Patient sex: F
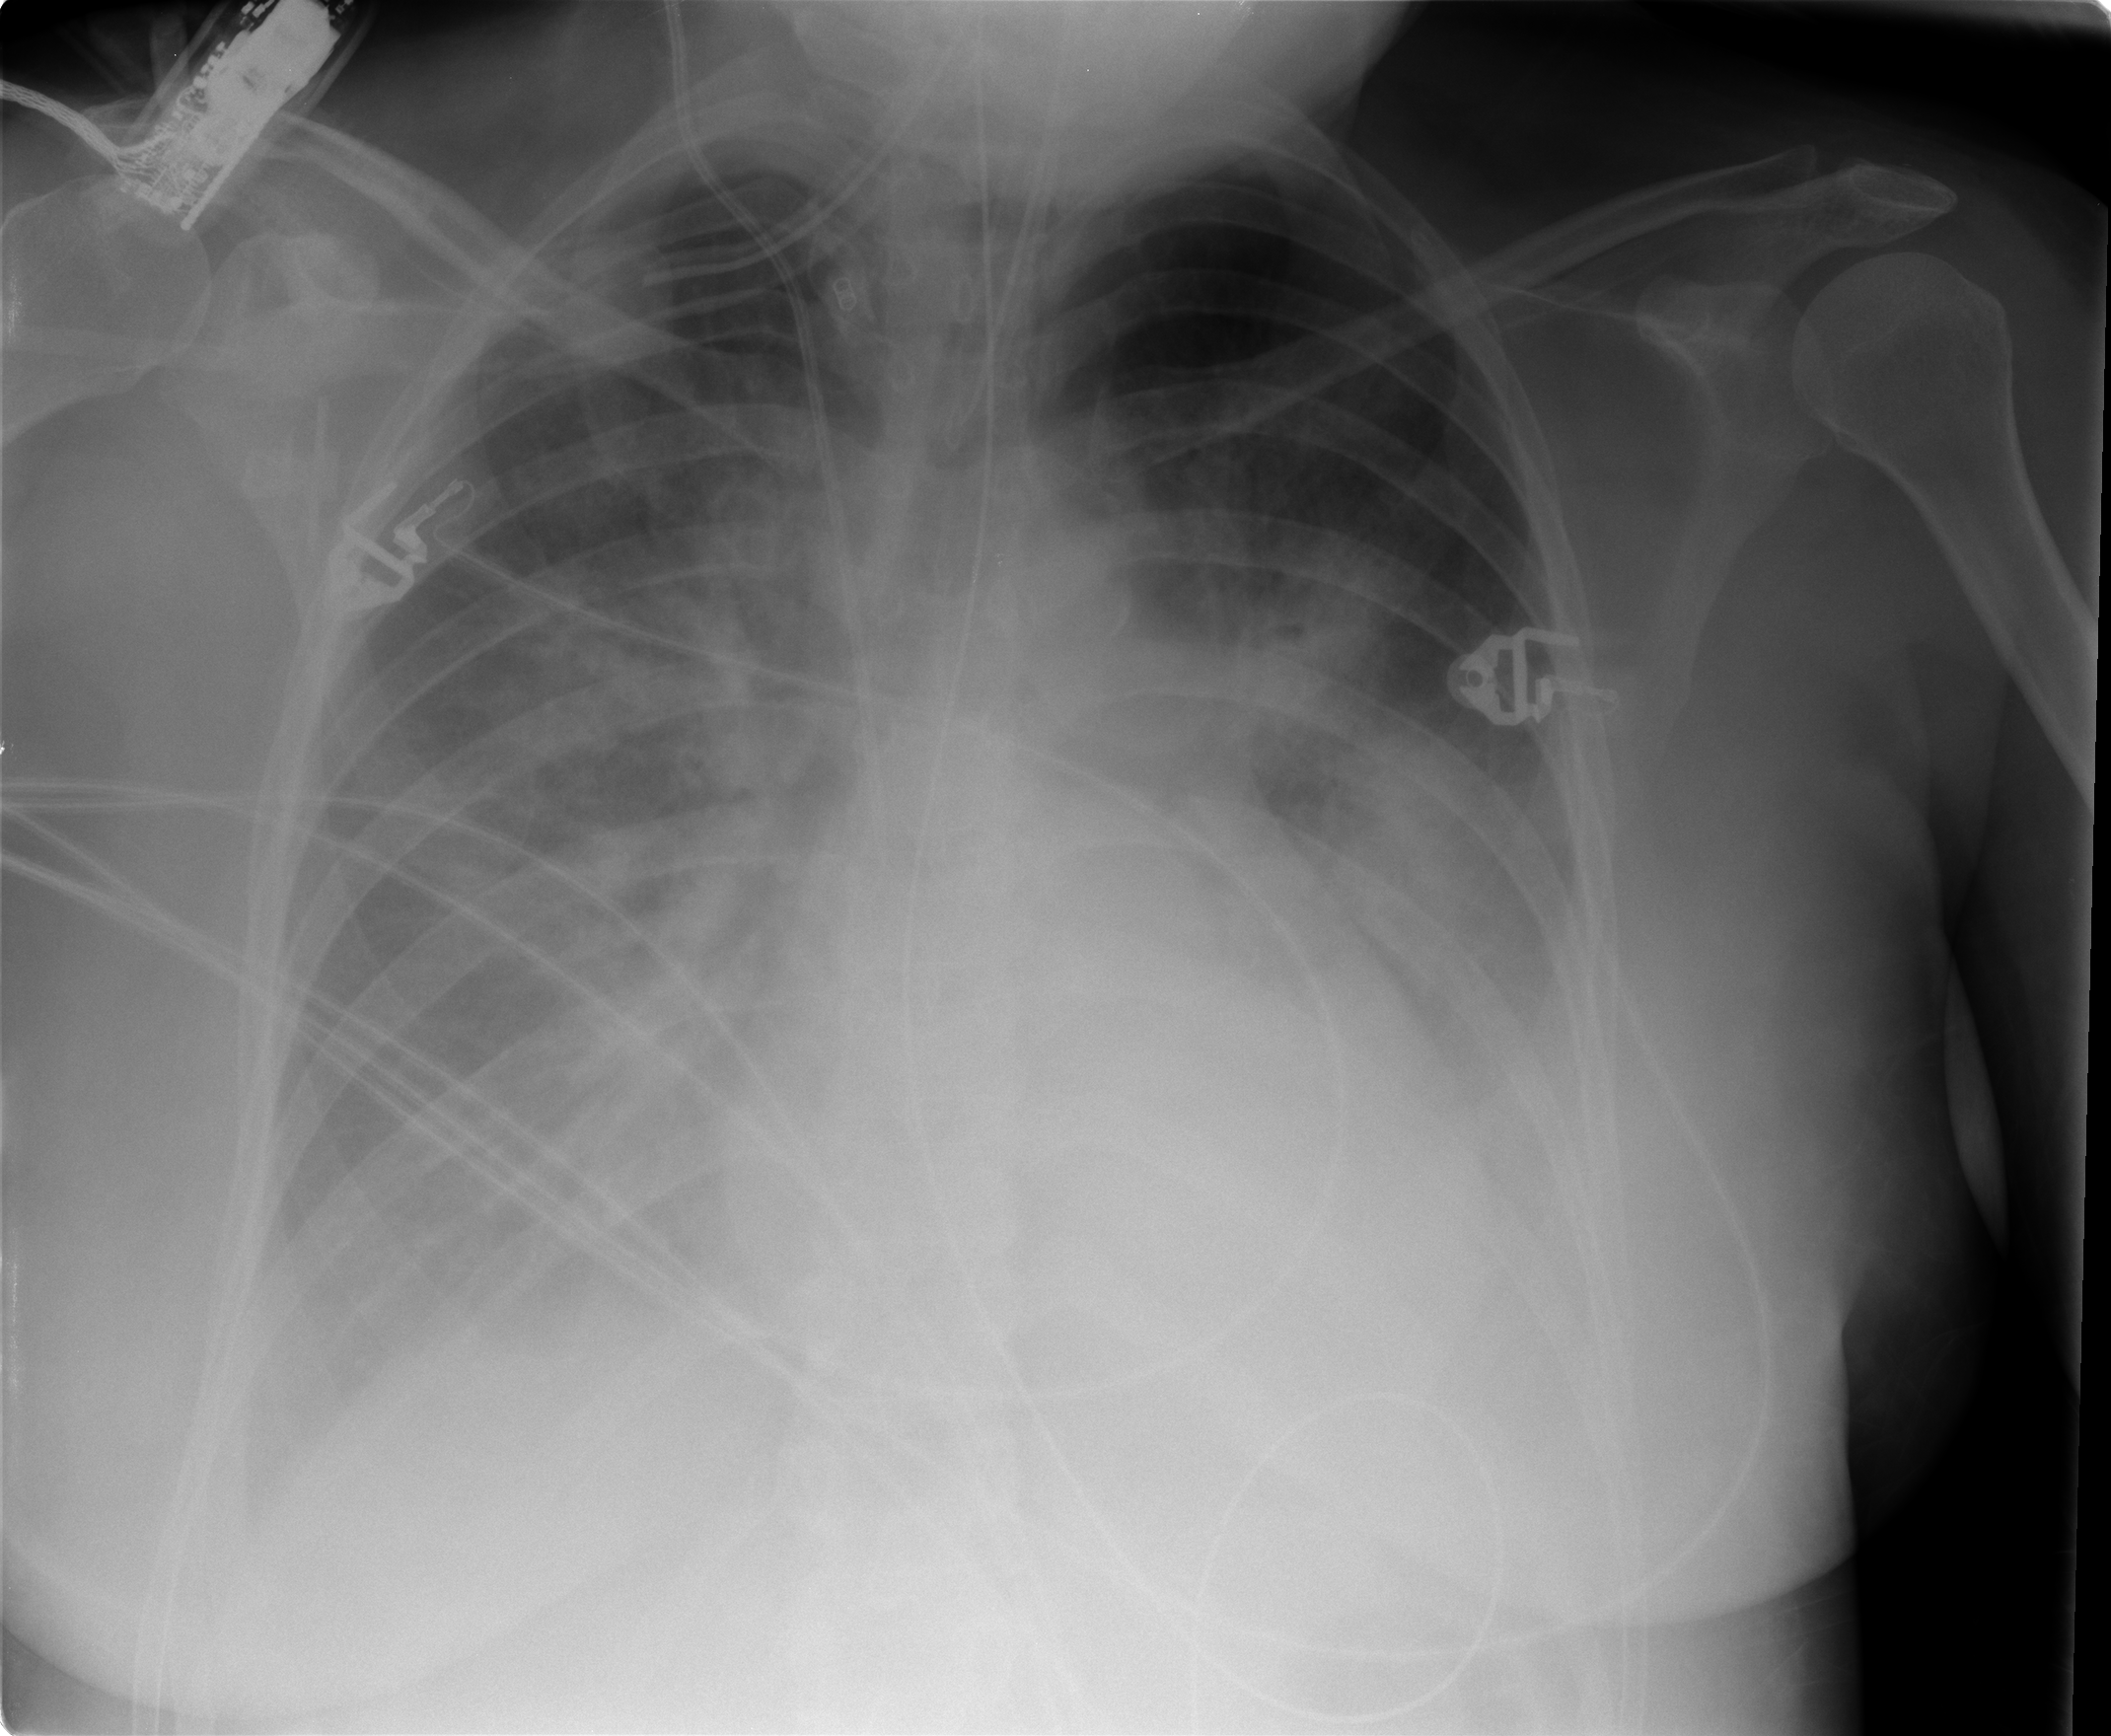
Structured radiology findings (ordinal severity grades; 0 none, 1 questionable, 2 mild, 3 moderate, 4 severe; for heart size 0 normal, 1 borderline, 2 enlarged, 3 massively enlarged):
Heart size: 0
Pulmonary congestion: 3
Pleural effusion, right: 2
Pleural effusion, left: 2
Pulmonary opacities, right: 3
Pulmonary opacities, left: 3
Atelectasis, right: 2
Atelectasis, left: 2